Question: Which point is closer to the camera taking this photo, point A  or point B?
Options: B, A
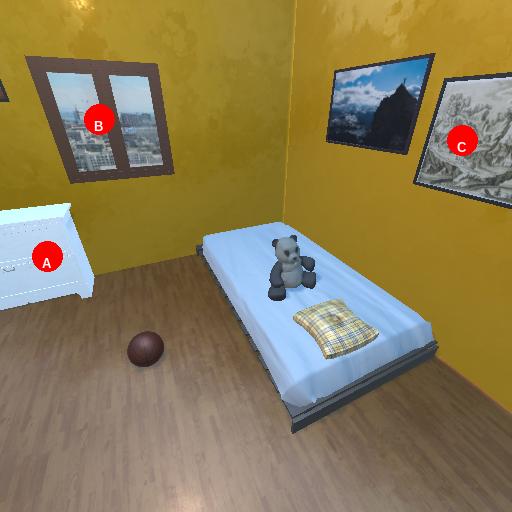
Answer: B